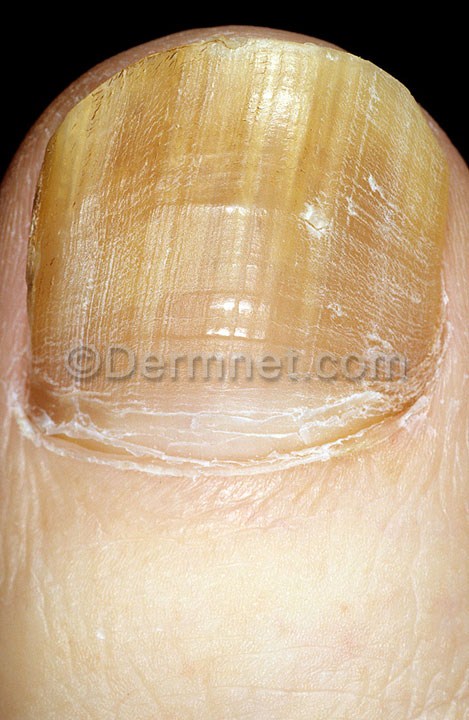
Disease: Nail Fungus and other Nail Disease